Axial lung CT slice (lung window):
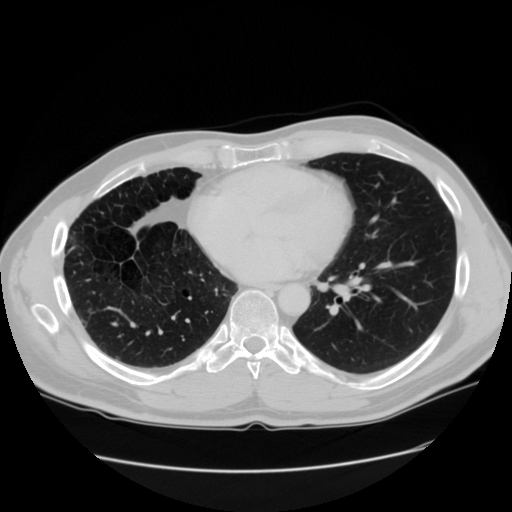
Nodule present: no